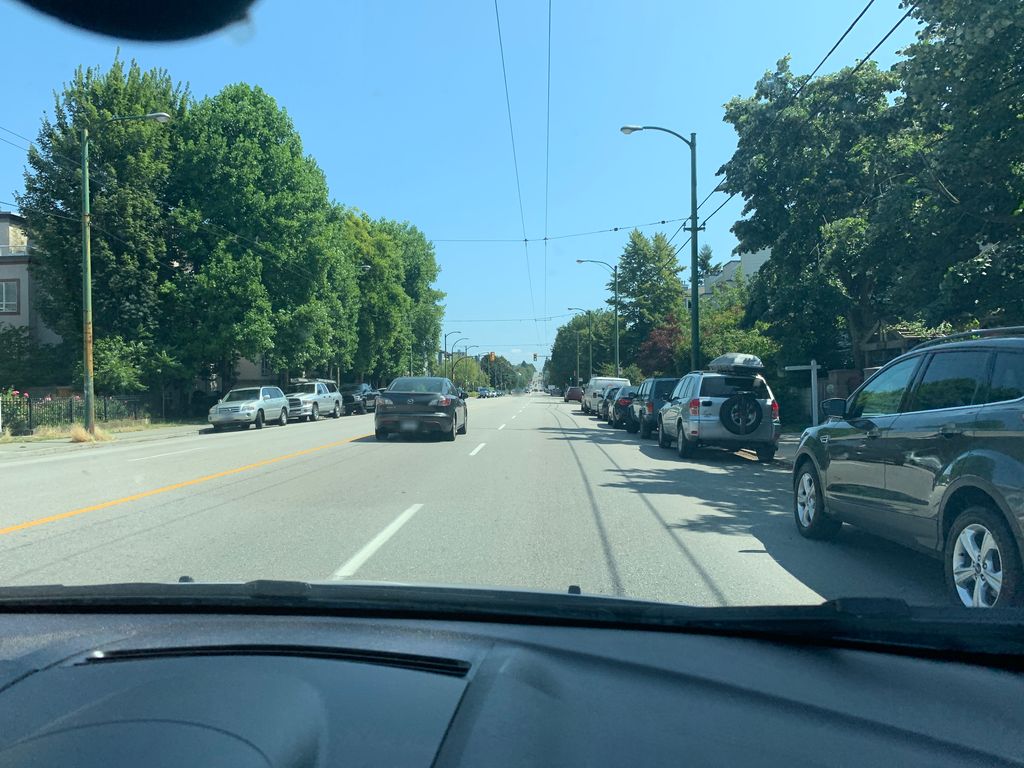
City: vancouver